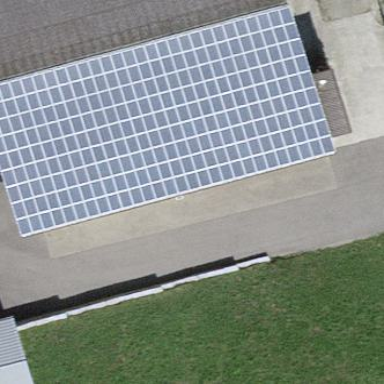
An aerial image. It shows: Solar-powered generator using photovoltaic technology. This small installation generates electricity through solar photovoltaic panels.